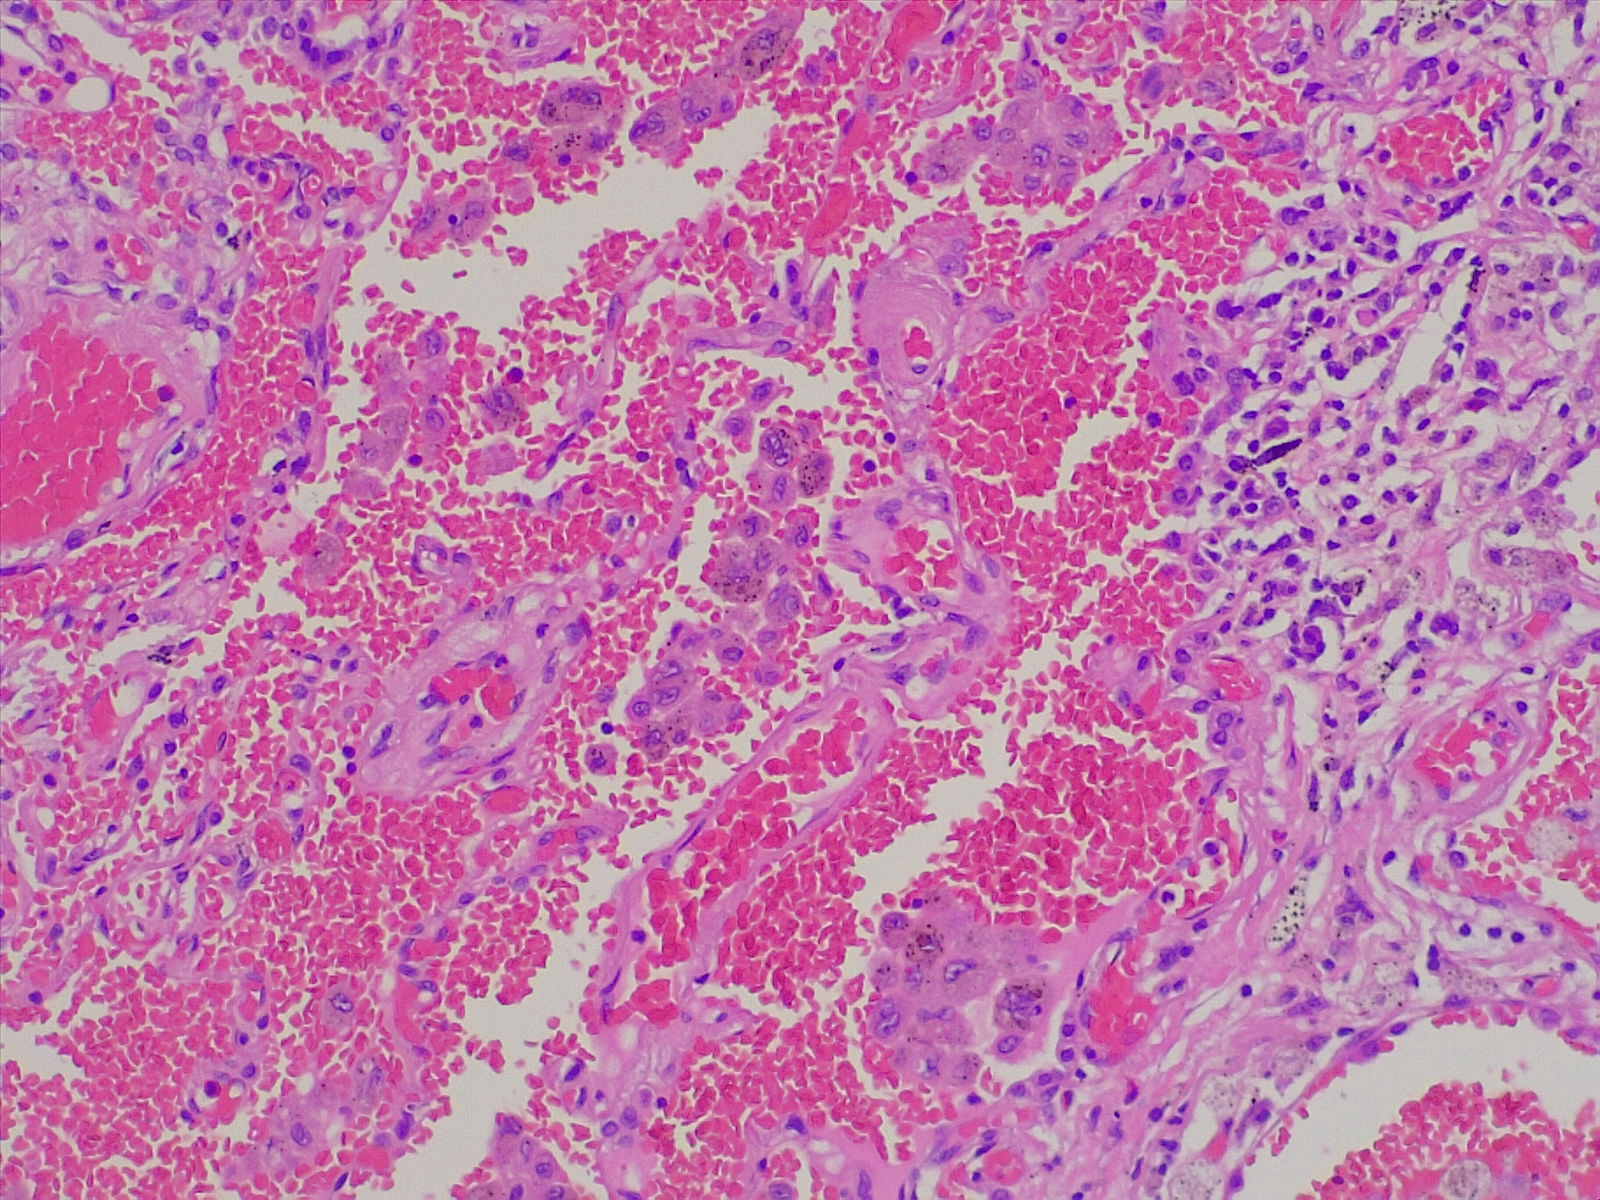
Label: normal lung tissue